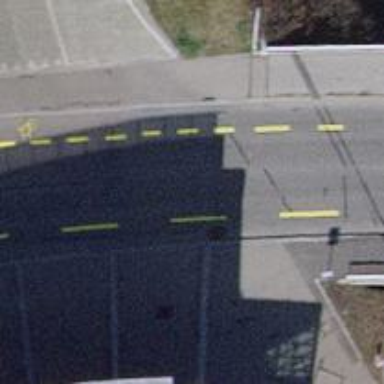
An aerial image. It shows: Tertiary road with asphalt surface crossing bridge. The road has designated cycle lane.